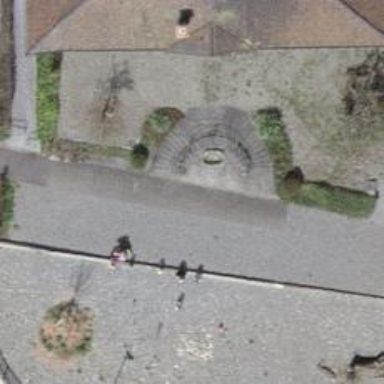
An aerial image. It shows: Beautiful fountain.